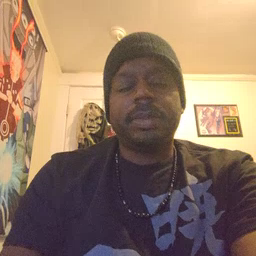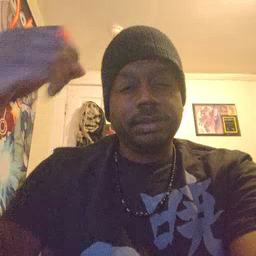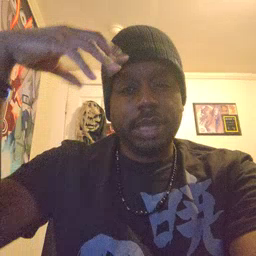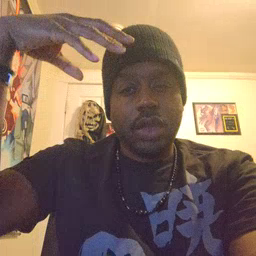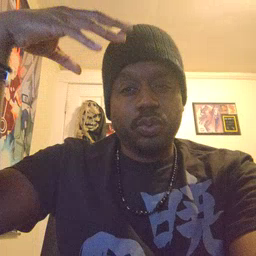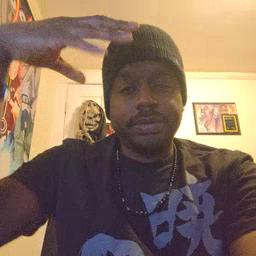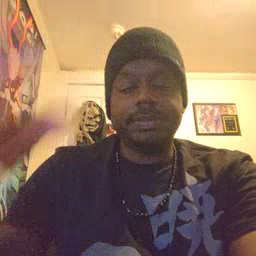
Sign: shower